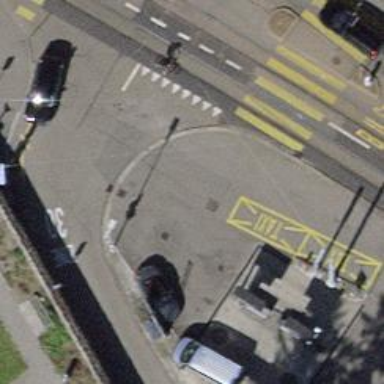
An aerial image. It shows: Kerb barrier.